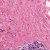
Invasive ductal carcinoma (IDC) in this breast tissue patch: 0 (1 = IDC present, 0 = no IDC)